Question: I'm trying to build & release an IPA and sign it with someone else's (The customer) .p12 file and a .mobileprovision.
What I do not have is their apple developer account user and password combination (I only have my own user and password which are not related).
How can I build and release it using their certificate which I mentioned before (enterprise distribution)?
I'm using Xcode Version 5.1.1 (5B1008)
I have imported the p12 file, and it appears to be fine and visible in keychain.
In Xcode, I have set the correct bundle id, and under "Code Signing"->"Release" I have chosen their imported certificate with came with the p12 file ("iPhone Distribution: xxxx"). But when I click Product>Archive, build fails with message '.... no provisioning profile matching the identity "iPhone Distribution: xxxx" was found.' (I put the xxxx there for anonymity).

Note-
Before I'm flamed with "Possible duplicate of..." comments, please know that I have looked into other questions and could not find a working solution.
Thanks.
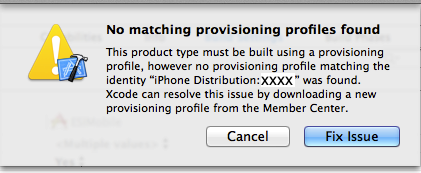
Answer: You have to import the .p12 and the related provisioning profile properly.
- Delete your existing certificate from Keychain. Open Keychain Access
Manager. Navigate to File > Import Items.- Browse to the .p12 or .pfx file that you want to import and open it.- Select System in the Keychain drop-down and click Add. - Enter the admin password (if Asked) to authorize the changes.- Enter the password that created by customer when he generated the .p12 file and click Modify Keychain.- Next, Remove your old provisioning profile and get & add the .p12 related provisioning profile.- In Xcode, Under Target-->Build settings-->provisioning profiles, select the correct provisioning profile from the pull-down menu. .
Hope this will work fine.